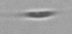
Label: Cylindrotheca_morphotype1